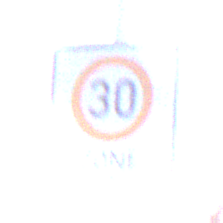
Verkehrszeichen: BeginnZone30
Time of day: MorningAfternoon
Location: Outdoor (Nature)
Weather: PartlyCloudy
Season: NotSpecified
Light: Natural